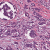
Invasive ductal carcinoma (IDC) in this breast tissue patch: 1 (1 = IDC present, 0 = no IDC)